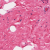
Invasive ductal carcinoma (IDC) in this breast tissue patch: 0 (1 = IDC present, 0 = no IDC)